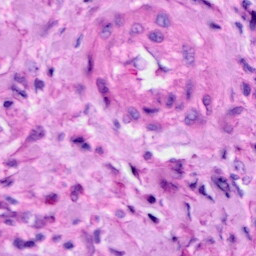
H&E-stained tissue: Cervix